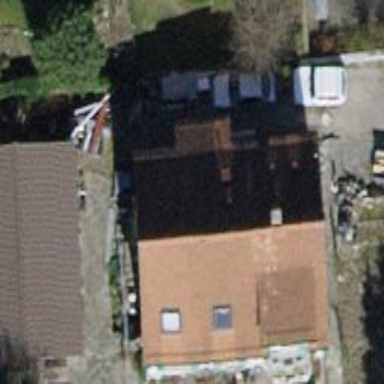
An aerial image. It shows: Building with tiled roof.